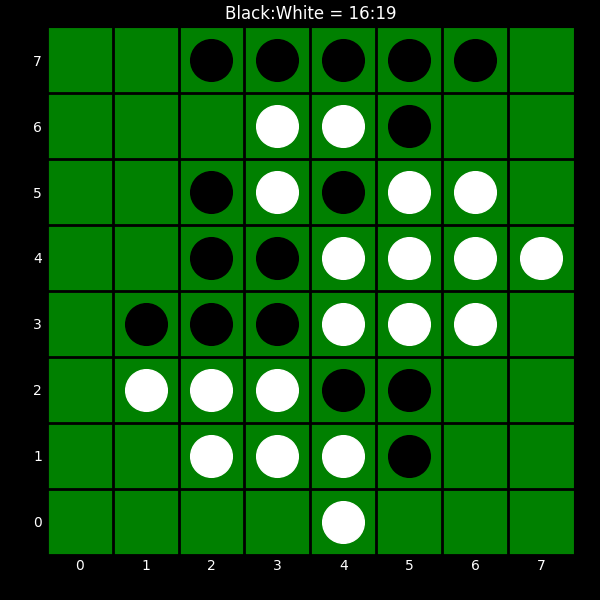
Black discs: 16
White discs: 19